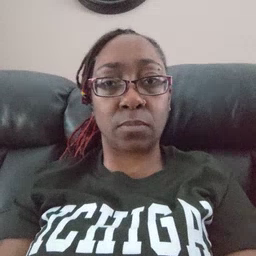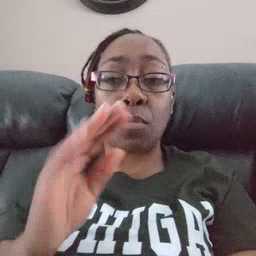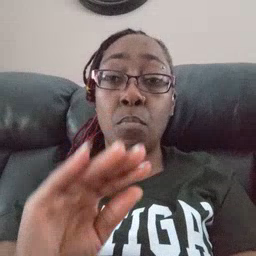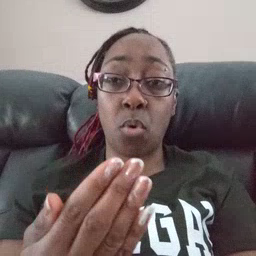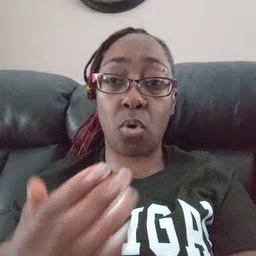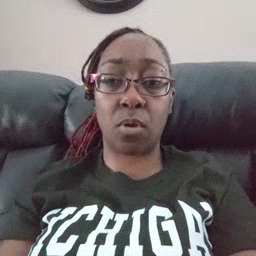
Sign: book